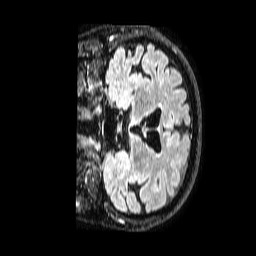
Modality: FLAIR
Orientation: coronal
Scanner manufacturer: philips
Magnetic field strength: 1.5 T
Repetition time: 4.8 s
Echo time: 0.3 s